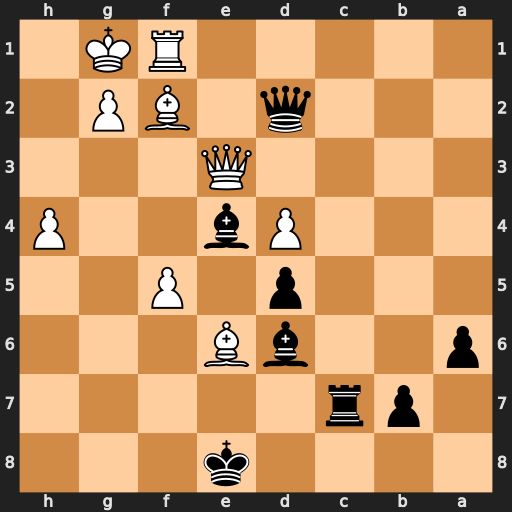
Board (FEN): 4k3/1pr5/p2bB3/3p1P2/3Pb2P/4Q3/3q1BP1/5RK1
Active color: b
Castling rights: -
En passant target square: -
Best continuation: Rg7 Re1 Rxg2+ Kf1 Rxf2+ Qxf2 Qd3+ Kg1 Bg3 Qe2 Qxd4+ Qe3 Qg7